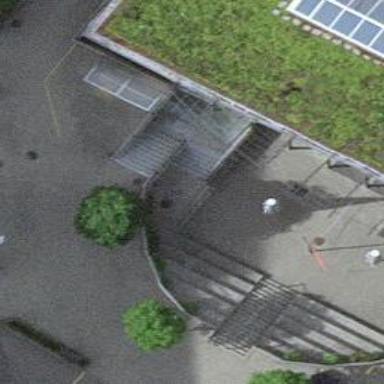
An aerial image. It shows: Concrete steps.